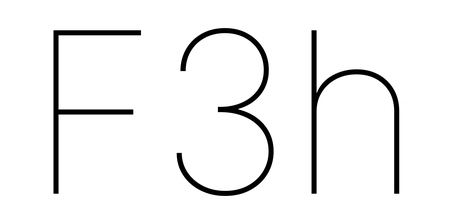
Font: Inter_Thin